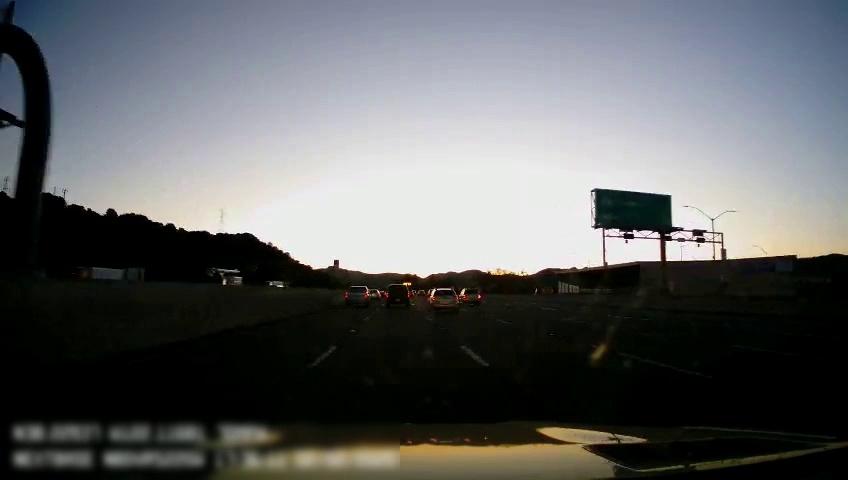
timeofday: Dusk/Dawn/Twilight
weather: Sunny
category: Drivable Space
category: Vehicles | Other LV
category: Vehicles | Car
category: Vehicles | Car
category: Vehicles | SUV
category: Vehicles | SUV
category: Vehicles | Truck
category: Vehicles | Car
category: Vehicles | Car
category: Vehicles | Other LV
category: Lanes | Alternate Lane
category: Lanes | Current Lane
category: Lanes | Current Lane
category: Lanes | Alternate Lane
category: Lanes | Alternate Lane
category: Lanes | Alternate Lane
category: Traffic | Signs